Interaction volume radius: 10 \u00c5
Interaction volume height: 45 \u00c5
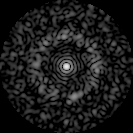
Disorder parameter: 0.8264